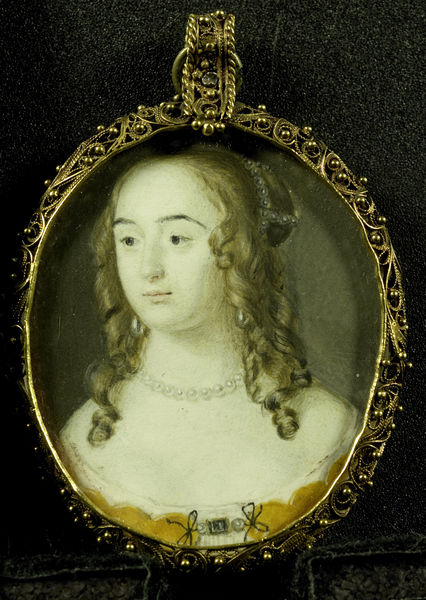
Titel: Henriette Marie (1626-51) van de Paltz, dochter van Frederik V, koning van Bohemen, bijgenaamd de 'Winterkoning'.
Künstler: Alexander Cooper
Standort: Amsterdam
Institution: Rijksmuseum
Schlagwörter: haut, weiß, gelb, mädchen, frau, frisur, mund, nase, schmuck, blick, dame, schleife, augen, rahmen, portrait, porträt, gold, ohrringe, schleifen, brosche, locken, perle, perlen, schulter, oval, kette, perlenkette, medaillon, anhänger, fürstin, dekolte, lockiges haar, öse